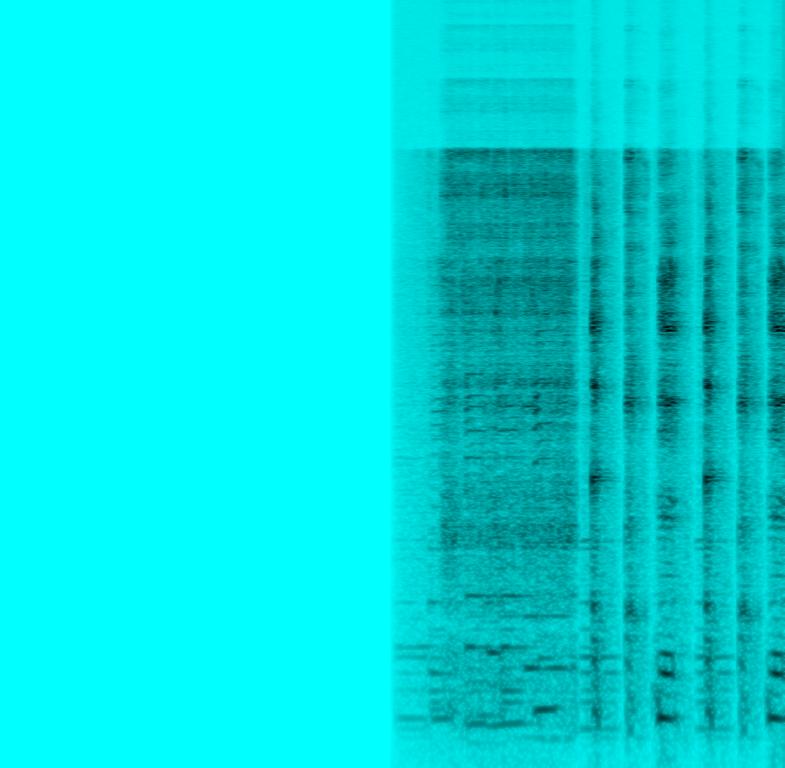
The low quality recording features a sipping sound effect and some repetitive, weird burping sounds, while the jazz song is playing in the background. It sounds like it is an audio from some cartoon on a TV, as it sounds mono and a bit noisy too - like it was recorded with a phone.